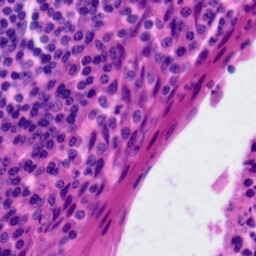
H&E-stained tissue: Tonsil